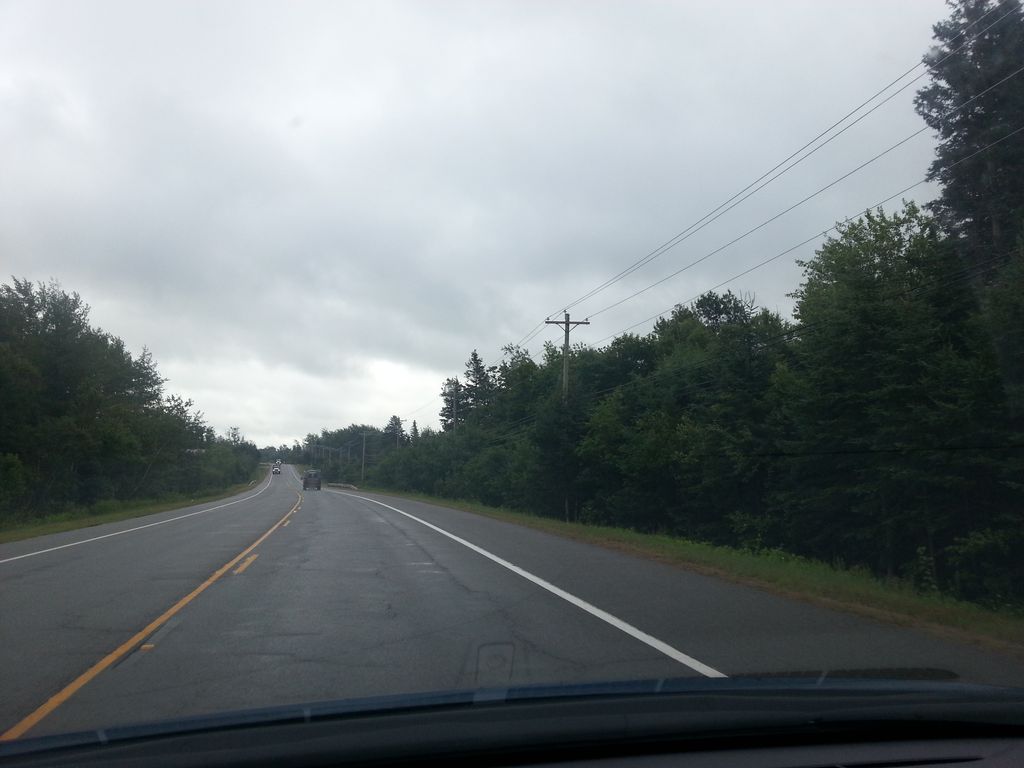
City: charlottetown